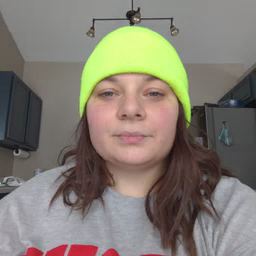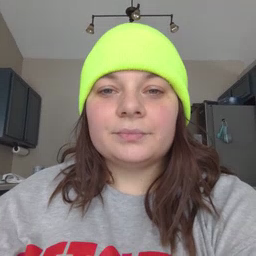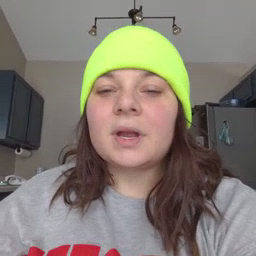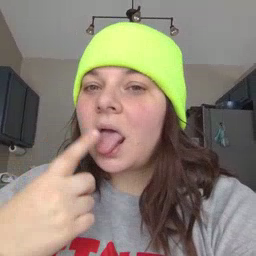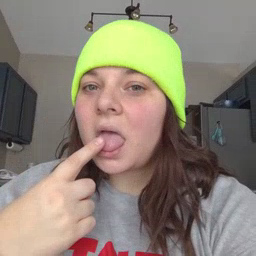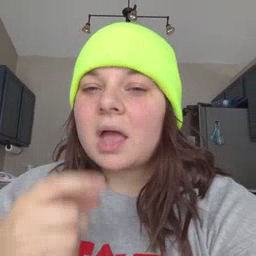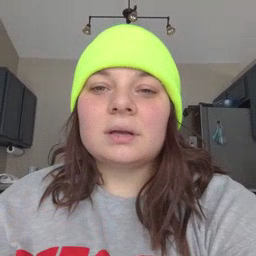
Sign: tongue